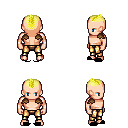
a pixel art fantasy rpg character, male body template, human, light skin, leather shoulder armor, gold greaves, gold short mohawk hairstyle, black slippers, four views (front, back, left, right), 2x2 character sprite sheet, small pixel art, hard edges, no anti-aliasing